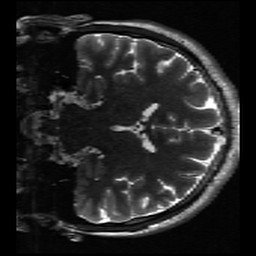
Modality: inplaneT2
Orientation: coronal